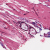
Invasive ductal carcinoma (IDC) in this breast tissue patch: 0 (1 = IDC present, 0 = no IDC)